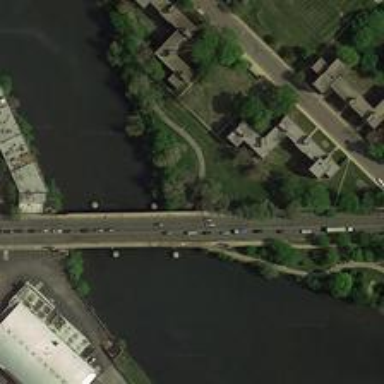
The buildings on both sides of the river are scattered, and the traffic on the bridge is busy .